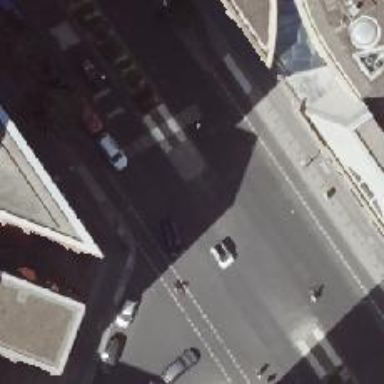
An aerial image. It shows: Footway that serves as traffic island.